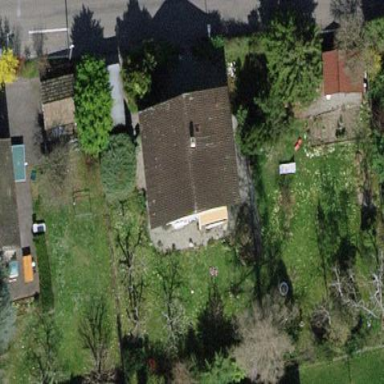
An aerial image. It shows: Detached building with gabled roof.